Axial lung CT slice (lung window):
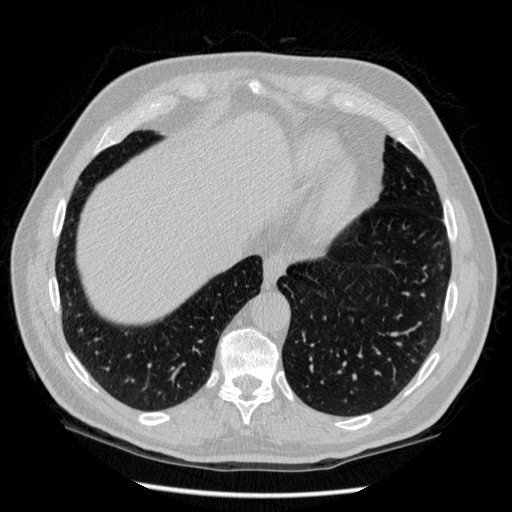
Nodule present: no